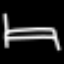
Label: bed